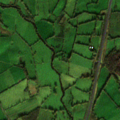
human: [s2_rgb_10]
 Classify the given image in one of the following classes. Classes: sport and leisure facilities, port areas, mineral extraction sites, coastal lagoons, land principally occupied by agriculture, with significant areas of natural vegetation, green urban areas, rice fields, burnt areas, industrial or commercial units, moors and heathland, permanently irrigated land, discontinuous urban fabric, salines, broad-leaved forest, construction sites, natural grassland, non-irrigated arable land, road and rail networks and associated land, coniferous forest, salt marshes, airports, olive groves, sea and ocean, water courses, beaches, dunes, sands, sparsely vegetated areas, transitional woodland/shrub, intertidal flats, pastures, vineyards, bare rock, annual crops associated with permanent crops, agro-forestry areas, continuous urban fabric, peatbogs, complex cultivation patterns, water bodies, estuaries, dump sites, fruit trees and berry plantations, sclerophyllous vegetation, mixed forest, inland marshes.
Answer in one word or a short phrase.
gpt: pastures, transitional woodland/shrub